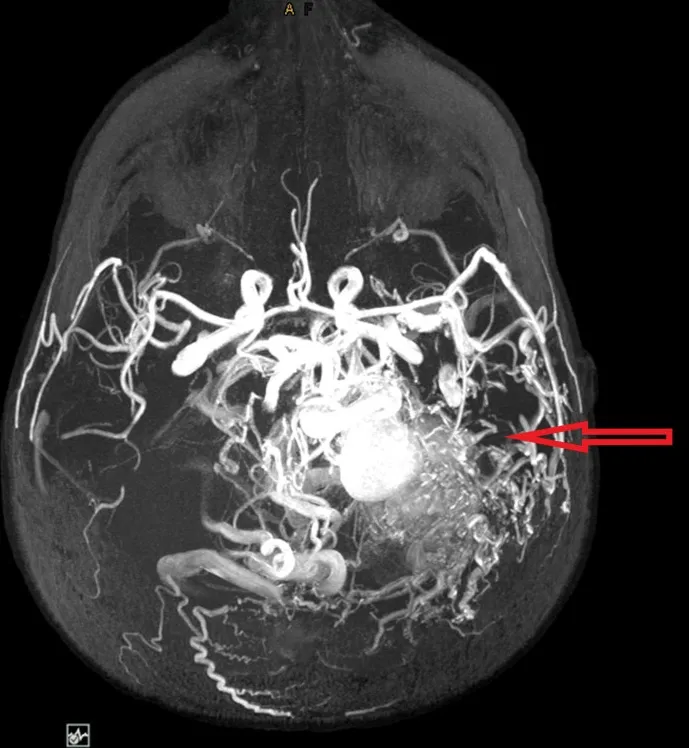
MRA/MRV scans show a large extensive arteriovenous high-flow malformation with a sizable aneurysmal vein that measures up to 2.3 cm.
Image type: radiology (mri)